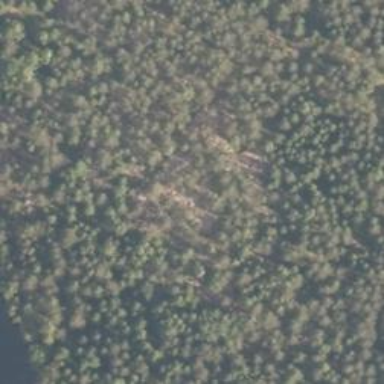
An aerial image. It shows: Landscape dominated by bare rock.